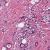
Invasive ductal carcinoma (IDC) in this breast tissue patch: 1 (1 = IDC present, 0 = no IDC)